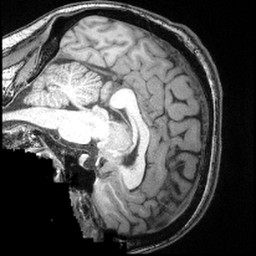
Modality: T1w
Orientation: sagittal
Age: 27
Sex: male
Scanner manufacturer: siemens
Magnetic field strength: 3 T
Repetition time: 2.4 s
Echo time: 0.00374 s